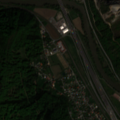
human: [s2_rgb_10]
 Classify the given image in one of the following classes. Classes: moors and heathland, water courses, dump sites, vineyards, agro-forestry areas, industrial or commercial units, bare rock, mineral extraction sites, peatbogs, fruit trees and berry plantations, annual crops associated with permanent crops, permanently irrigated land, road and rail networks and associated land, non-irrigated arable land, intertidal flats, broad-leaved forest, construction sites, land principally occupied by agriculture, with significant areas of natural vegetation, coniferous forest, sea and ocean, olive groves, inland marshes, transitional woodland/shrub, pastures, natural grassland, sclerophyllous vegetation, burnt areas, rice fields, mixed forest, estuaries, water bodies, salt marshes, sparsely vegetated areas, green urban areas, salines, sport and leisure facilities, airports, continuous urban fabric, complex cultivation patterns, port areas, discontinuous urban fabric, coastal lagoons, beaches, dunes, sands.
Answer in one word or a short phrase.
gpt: discontinuous urban fabric, road and rail networks and associated land, mineral extraction sites, complex cultivation patterns, broad-leaved forest